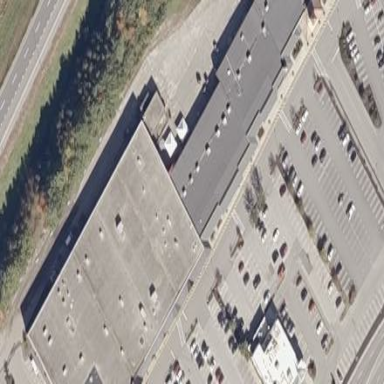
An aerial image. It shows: Retail building.